Question: I have a variable that gets its value once an ID is clicked, via '.innerText'
'''
var currentID = e.target.id;
'''
I need the value of this variable, 'currentID', to be stored in a new variable which is named just like the ID of which it got its value.
So, if a user clicks an element with the ID 'price1', and the price is 200.
A new variable with the name price1 with value 200 should be created.
Then, I want to sum up the new variables: price1+price2+price3 etc = totalprice.
This is what I'm doing right now:
'''
$('div.unselected-option').click(function(e) {
$(this).toggleClass("selected-option unselected-option")
if ($(this).hasClass("selected-option")) {
var currentID = e.target.id;
console.log(currentID);
var price1 = document.getElementById(currentID).innerText
var finalprice
finalprice = +price1;
document.getElementById("showprice2").innerHTML = finalprice
'''
Here's an image of the design:

I can't seem to figure this out... What I'm doing right now just results in having 1 variable which means I cannot sum anything up... I would love your view on this issue!
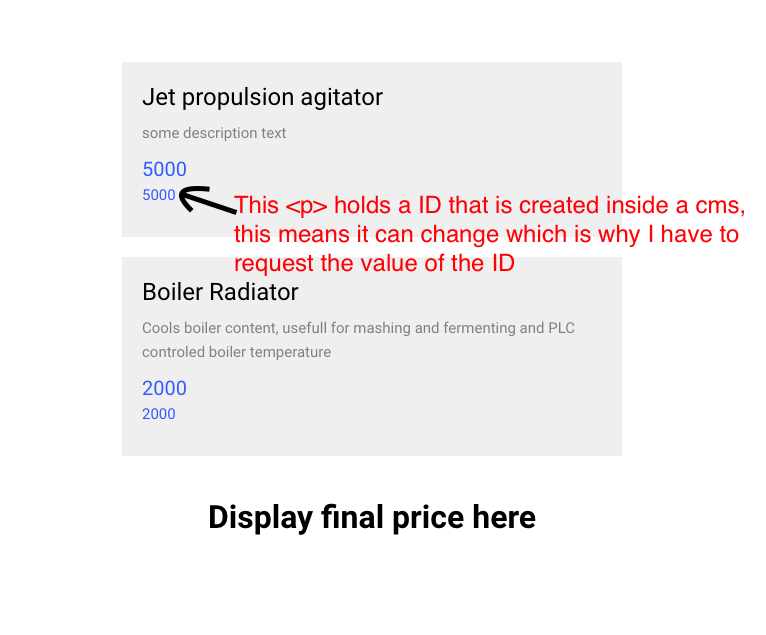
Answer: Your use case is pretty strange I hope your backend is secured and well made.
Here is a potential solution:
'''
<div id="a1" onclick="handleProductClick">20</div>
<div id="a2" onclick="handleProductClick">40</div>
<div id="b1" onclick="handleProductClick">20</div>
<div id="b2" onclick="handleProductClick">60</div>
...
<div id="total-price">0</div>
...
const basket = {}
function addToBasket(event) {
const { id, innerText } = event.target
const price = parseInt(innertText, 10)
const product = basket[id]
const count = product.count || 1
basket[id] = {
price,
count
}
}
function getBasketTotalPrice = () => {
return Object.keys(basket)
.reduce((total, product) => total + product.count * product.price, 0)
}
function handleProductClick = (event) => {
addToBasket(event)
const totalPrice = getBasketTotalPrice()
document.querySelector('#total-price').innerHTML = totalPrice
}
'''